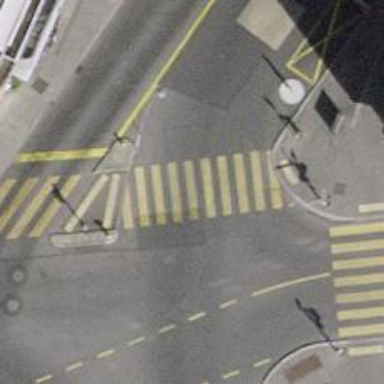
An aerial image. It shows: Road crossing with traffic signals.